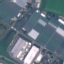
Land use / land cover: Industrial